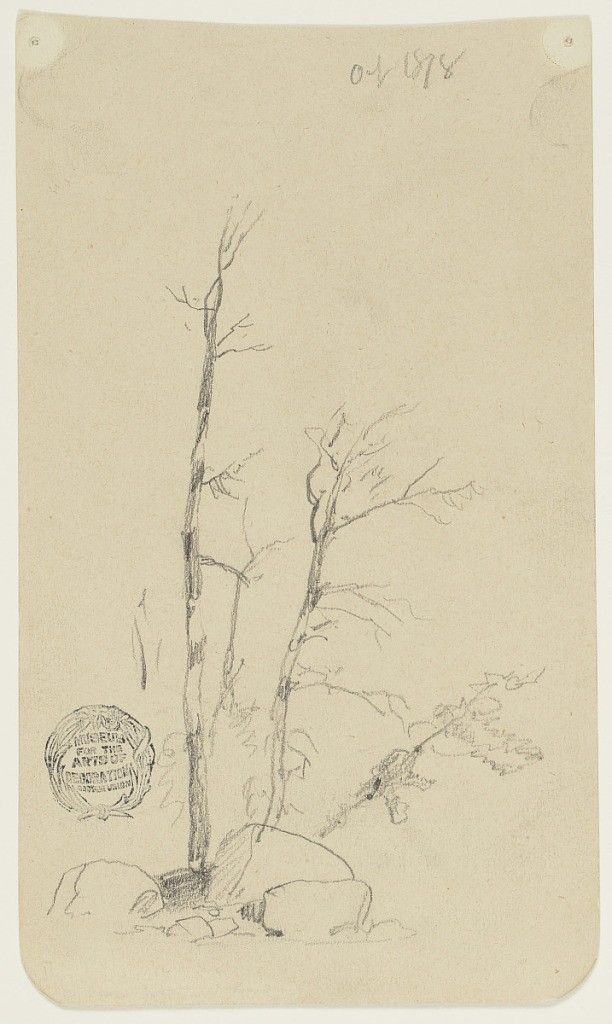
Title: Trees and Boulders near Millinocket, Maine
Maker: Frederic Edwin Church, American, 1826–1900
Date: October 1878
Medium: Graphite on white wove paper
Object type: drawing
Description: Landscape and botanical sketch showing a view of three small, mostly leafless trees growing beside several boulders, shown at lower center, near the town and lake of Millinocket, Maine. Other trees and foliage are minimally shown in the background.